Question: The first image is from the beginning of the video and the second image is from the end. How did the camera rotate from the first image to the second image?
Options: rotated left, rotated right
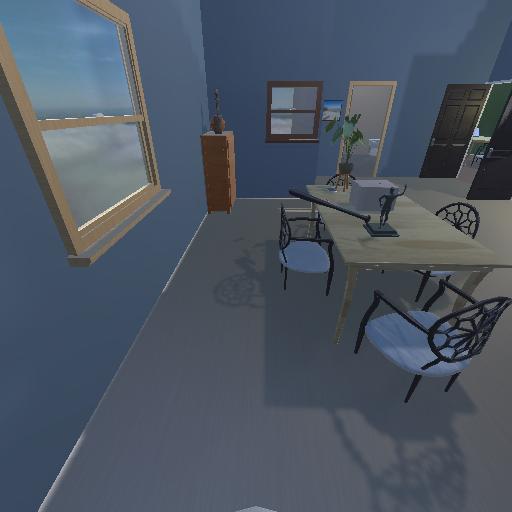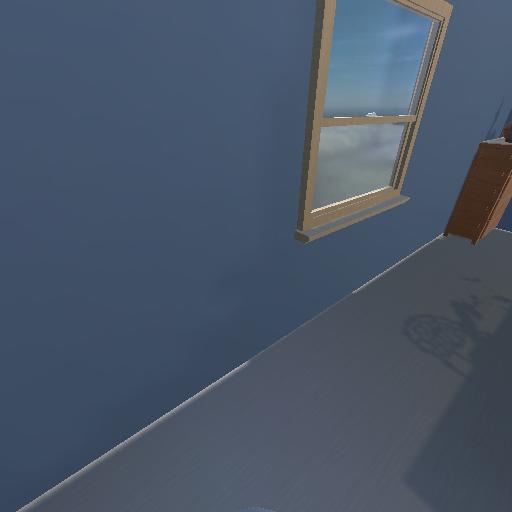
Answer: rotated left